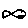
Label: fish